Interaction volume radius: 5 \u00c5
Interaction volume height: 15 \u00c5
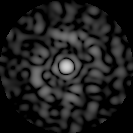
Disorder parameter: 0.8432